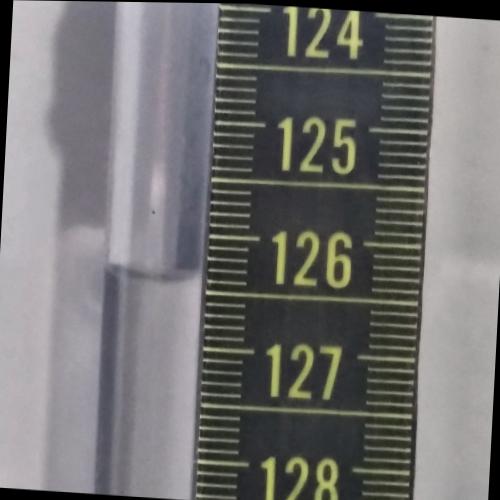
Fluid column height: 126.4 cm